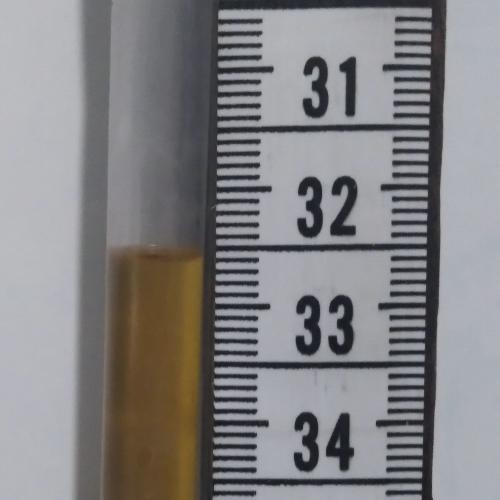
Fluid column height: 32.6 cm